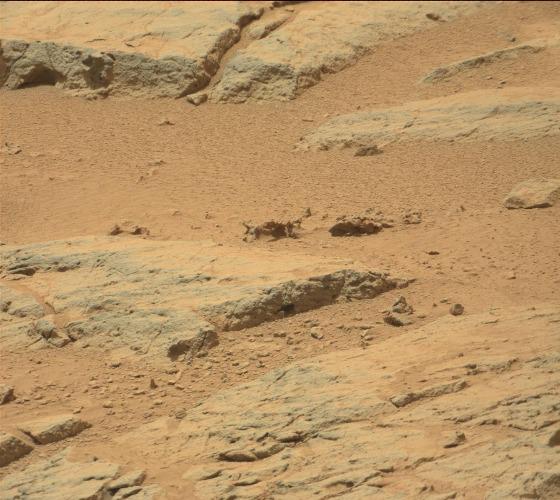
Terrain classes present: Bedrock, Gravel / Sand / Soil, Rock, Shadow